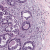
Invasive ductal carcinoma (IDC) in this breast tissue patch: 0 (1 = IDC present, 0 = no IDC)